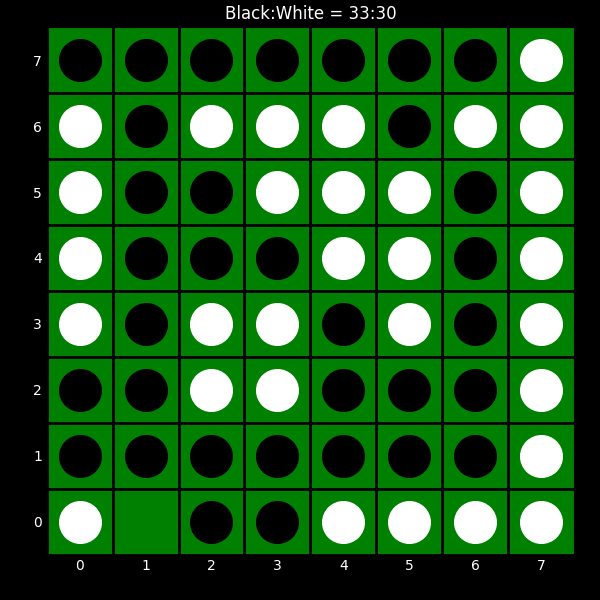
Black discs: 33
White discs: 30